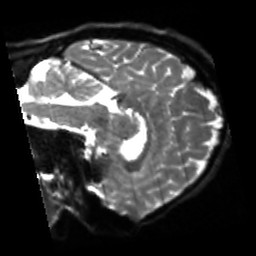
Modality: sbref
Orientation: sagittal
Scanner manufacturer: siemens
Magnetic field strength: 3 T
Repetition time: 4 s
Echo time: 0.0594 s